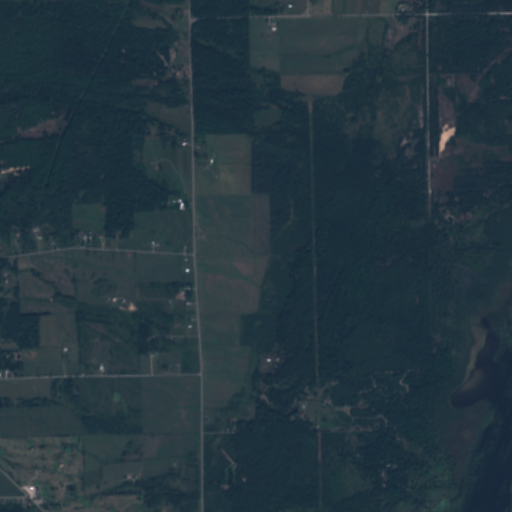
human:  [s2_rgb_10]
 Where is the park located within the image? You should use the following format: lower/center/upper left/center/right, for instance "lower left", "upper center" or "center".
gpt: The park is located in the lower left of the image.
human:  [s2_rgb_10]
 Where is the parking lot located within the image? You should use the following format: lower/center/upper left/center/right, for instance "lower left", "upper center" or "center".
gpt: The parking lot is located in the lower left of the image.
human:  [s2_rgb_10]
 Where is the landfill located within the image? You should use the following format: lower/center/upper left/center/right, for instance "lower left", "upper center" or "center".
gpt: There is no landfill in the image.